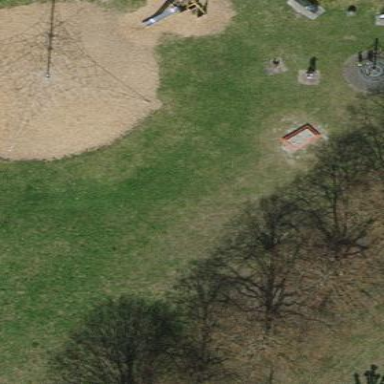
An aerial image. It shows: Playground area for leisure land.